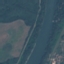
Land use / land cover class: River